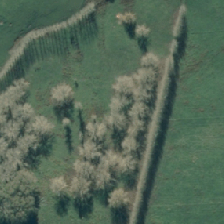
Land cover: deciduous_hardwood